Field crop: tomato
Growth stage: 1
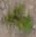
Species: solanum